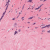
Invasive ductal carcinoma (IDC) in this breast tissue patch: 1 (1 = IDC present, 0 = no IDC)